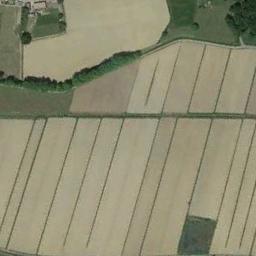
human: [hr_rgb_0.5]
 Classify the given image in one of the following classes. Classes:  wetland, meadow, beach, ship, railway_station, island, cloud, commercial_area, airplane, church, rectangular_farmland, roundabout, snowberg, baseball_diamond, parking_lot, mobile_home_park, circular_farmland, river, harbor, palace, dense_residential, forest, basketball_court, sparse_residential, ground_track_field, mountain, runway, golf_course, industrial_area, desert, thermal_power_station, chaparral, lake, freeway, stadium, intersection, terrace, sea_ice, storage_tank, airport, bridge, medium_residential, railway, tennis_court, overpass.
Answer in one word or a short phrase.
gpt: rectangular_farmland